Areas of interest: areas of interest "Shiling Leather and Hardware Leading Market"
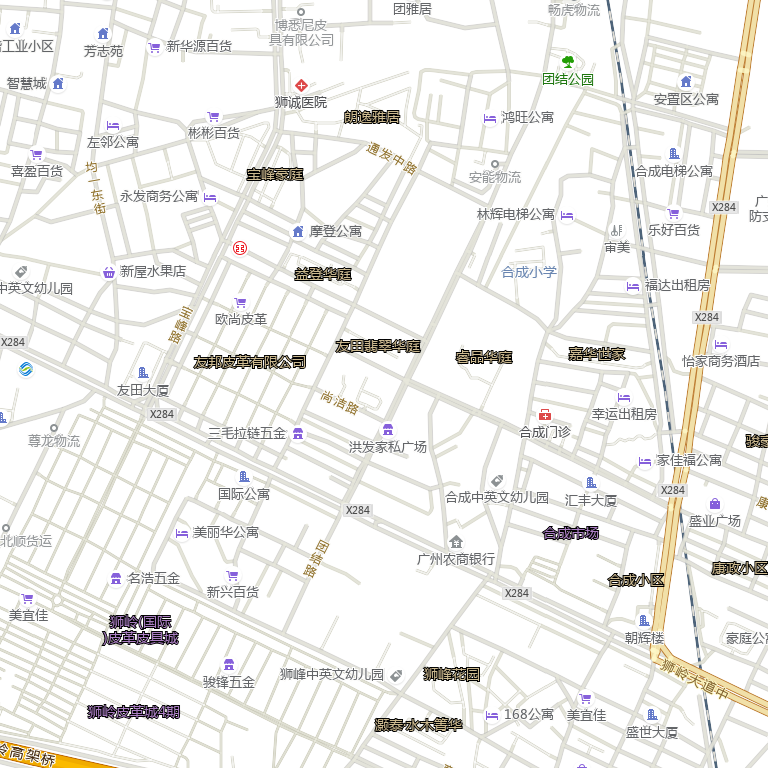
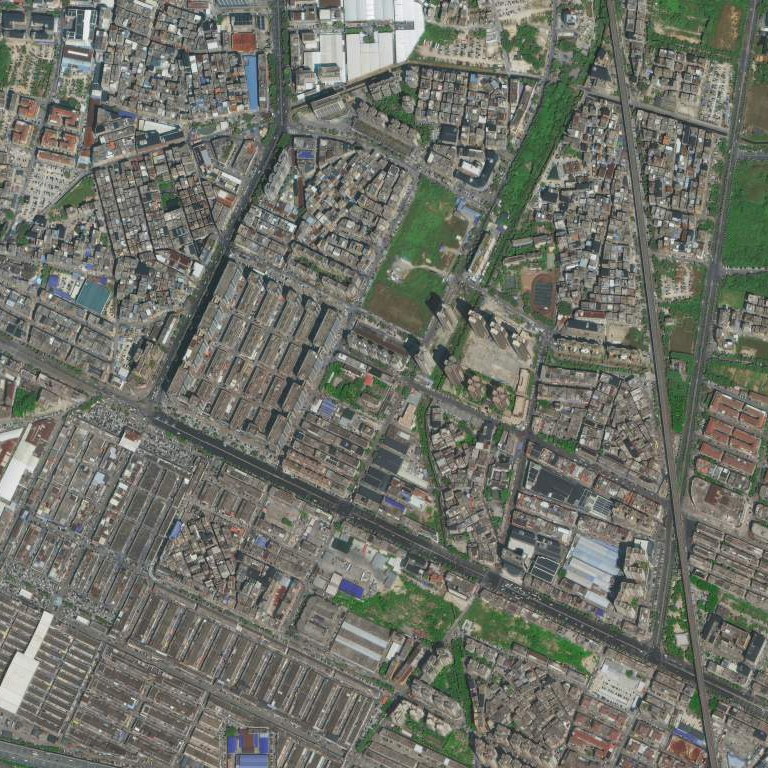